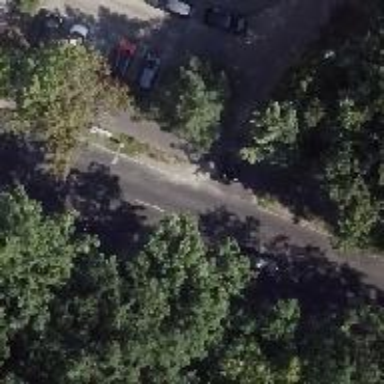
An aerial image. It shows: Unmarked crossing on the road.